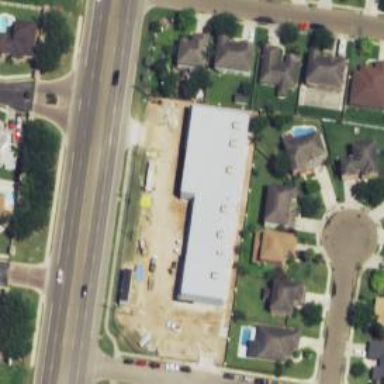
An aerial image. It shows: Healthcare clinic.